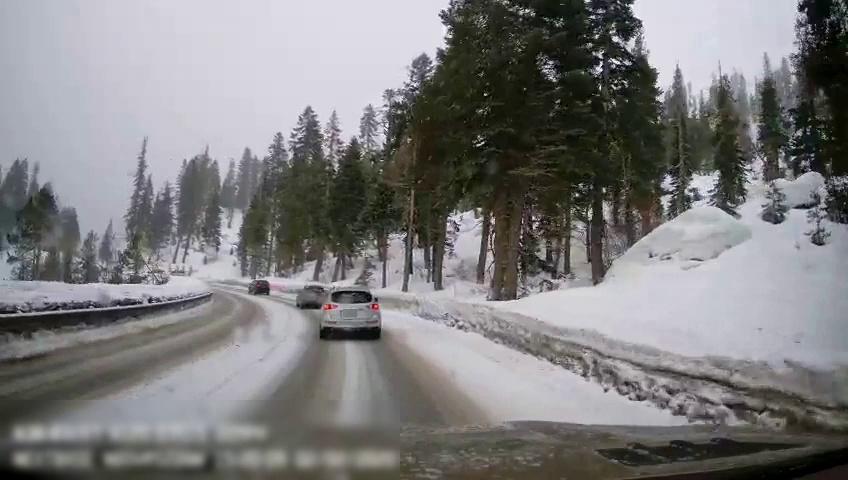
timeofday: Day
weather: Snowy
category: Drivable Space
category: Vehicles | SUV
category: Vehicles | Car
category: Vehicles | Car